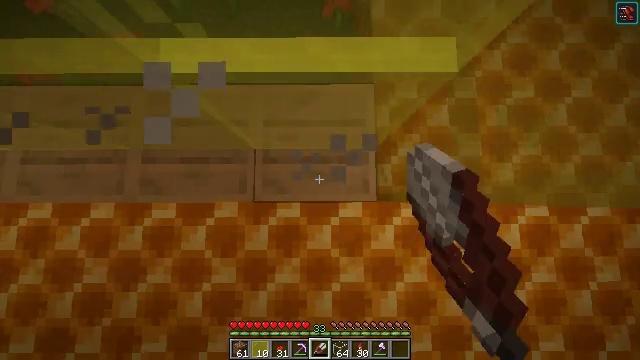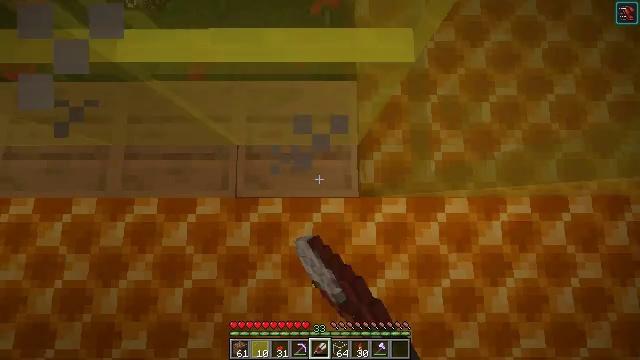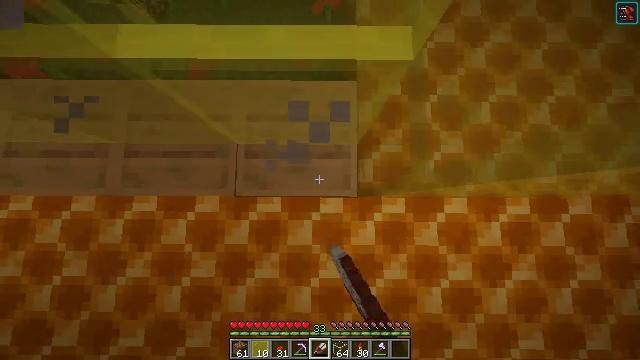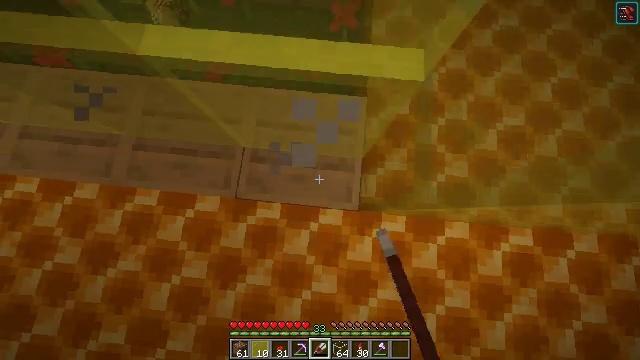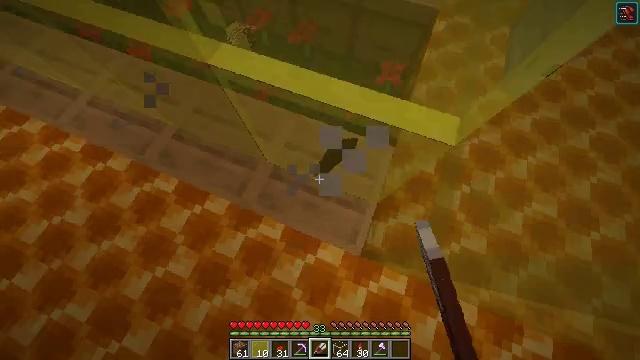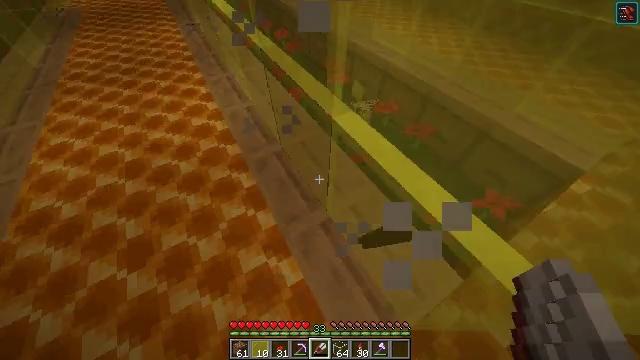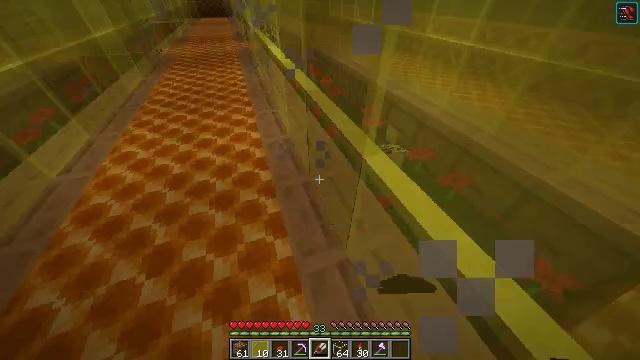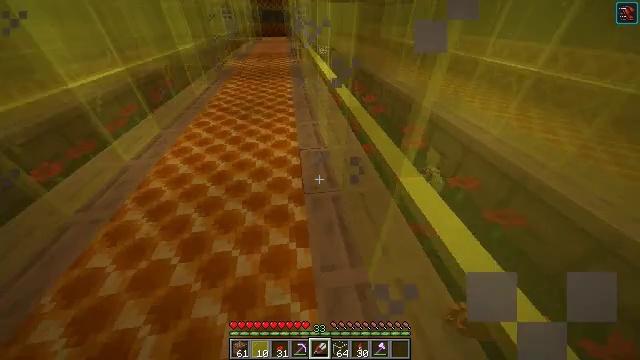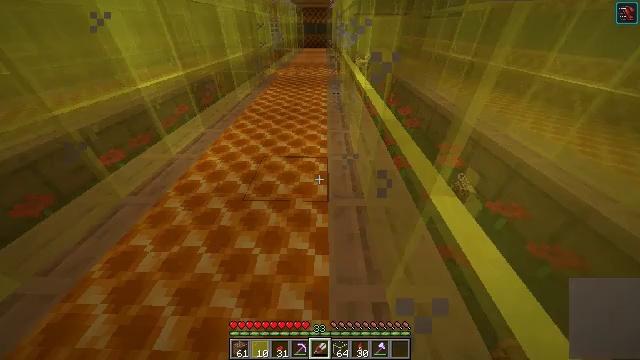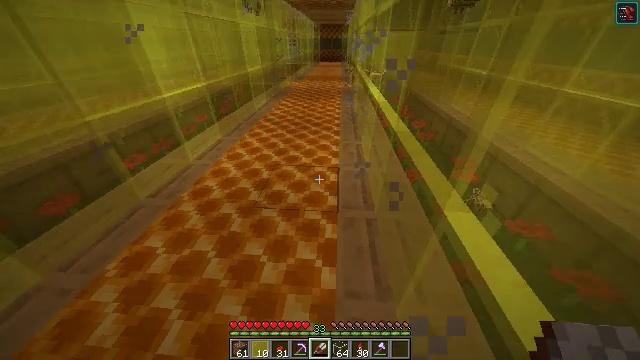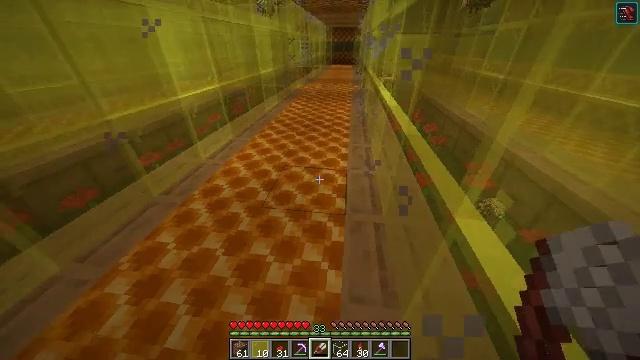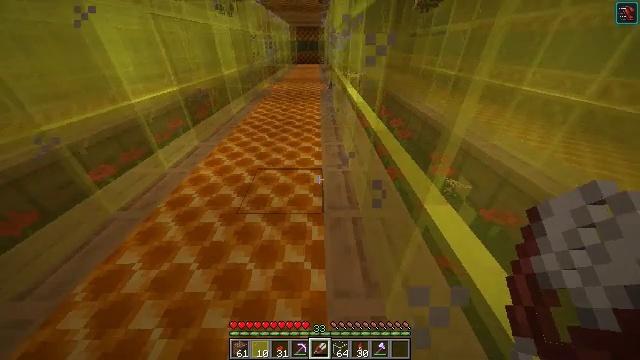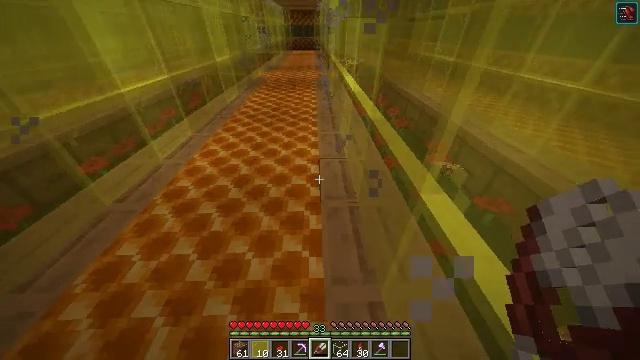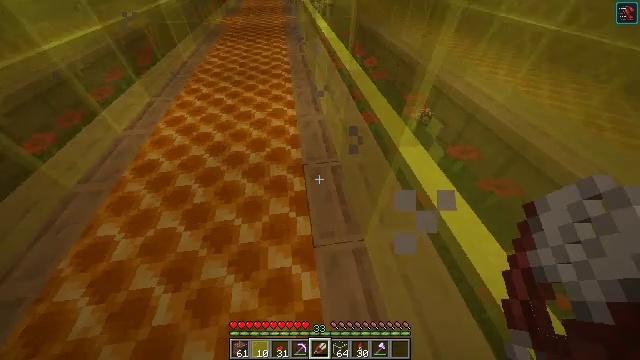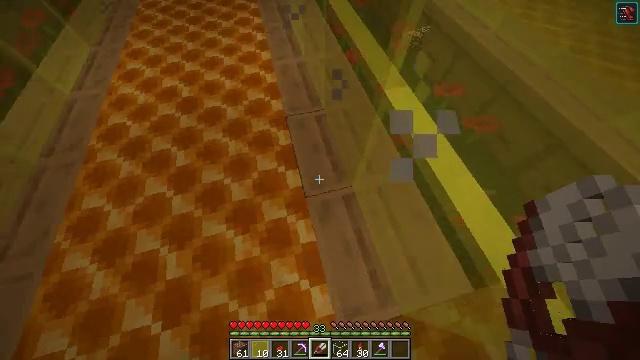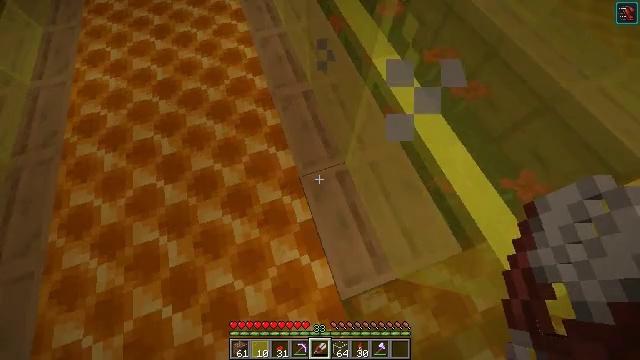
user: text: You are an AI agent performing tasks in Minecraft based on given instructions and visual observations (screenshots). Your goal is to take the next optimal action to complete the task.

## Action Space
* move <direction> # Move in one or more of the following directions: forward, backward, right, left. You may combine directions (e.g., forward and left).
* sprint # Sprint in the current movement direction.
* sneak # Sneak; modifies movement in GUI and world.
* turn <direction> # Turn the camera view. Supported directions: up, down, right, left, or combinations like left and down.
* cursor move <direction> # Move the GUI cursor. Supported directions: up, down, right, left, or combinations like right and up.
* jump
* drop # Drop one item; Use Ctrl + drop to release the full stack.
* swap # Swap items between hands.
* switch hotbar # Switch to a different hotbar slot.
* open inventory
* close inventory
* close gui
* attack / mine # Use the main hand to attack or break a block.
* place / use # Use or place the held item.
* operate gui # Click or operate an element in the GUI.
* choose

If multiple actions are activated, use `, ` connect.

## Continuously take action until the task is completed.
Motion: motion action
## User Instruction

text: Make a honeycomb block with honeycombs on the crafting table.
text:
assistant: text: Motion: use / place
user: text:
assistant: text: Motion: use / place
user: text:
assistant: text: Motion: turn left and up
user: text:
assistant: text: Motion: turn left and up
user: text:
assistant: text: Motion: turn left and up
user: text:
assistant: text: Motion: turn left and up
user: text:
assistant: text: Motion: turn left and up
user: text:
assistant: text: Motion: turn left and up
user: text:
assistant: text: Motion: turn left and up
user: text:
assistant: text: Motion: turn left
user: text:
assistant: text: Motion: turn right
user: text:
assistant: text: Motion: turn right and down
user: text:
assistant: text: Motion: turn right and down
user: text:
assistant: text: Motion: turn right and down
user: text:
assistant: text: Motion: turn right and down
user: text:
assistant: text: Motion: no_op
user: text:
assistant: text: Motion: no_op
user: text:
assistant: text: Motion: turn up
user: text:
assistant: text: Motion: move left, turn up
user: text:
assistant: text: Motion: move left, turn up
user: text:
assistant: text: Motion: move left, turn left and up
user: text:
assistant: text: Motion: move forward and move left, turn up
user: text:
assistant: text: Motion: move forward, turn up
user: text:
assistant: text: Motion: no_op
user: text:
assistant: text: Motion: no_op
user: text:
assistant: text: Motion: no_op
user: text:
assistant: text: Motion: no_op
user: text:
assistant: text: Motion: no_op
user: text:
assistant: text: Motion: no_op
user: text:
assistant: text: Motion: move forward